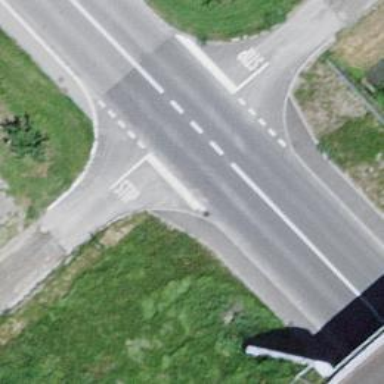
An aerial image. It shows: Stop road.